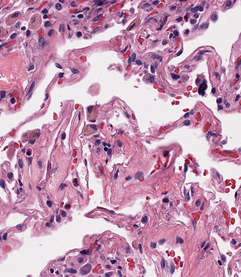
Tumor epithelial tissue: no
Tumor-associated stroma tissue: no
Normal tissue: yes